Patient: sex F, age 37
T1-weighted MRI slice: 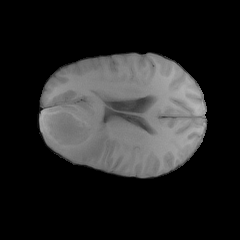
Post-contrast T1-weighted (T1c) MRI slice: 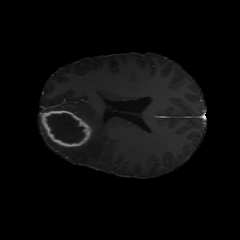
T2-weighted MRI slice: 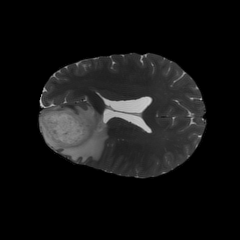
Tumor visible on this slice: yes
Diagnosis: Glioblastoma, IDH-wildtype
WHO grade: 4